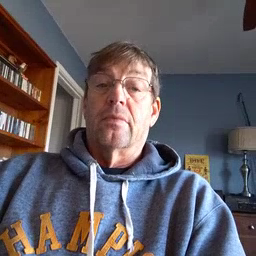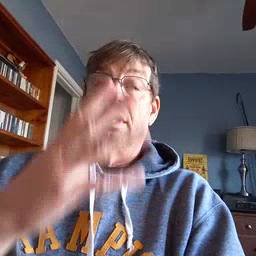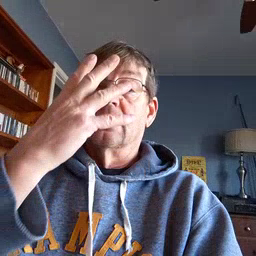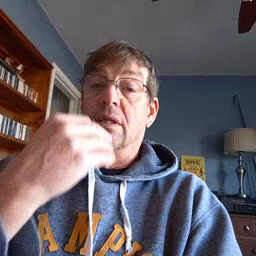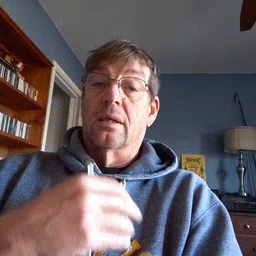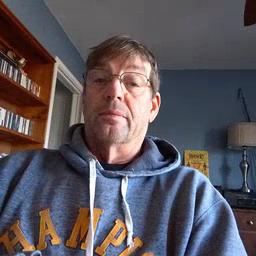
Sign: sleep